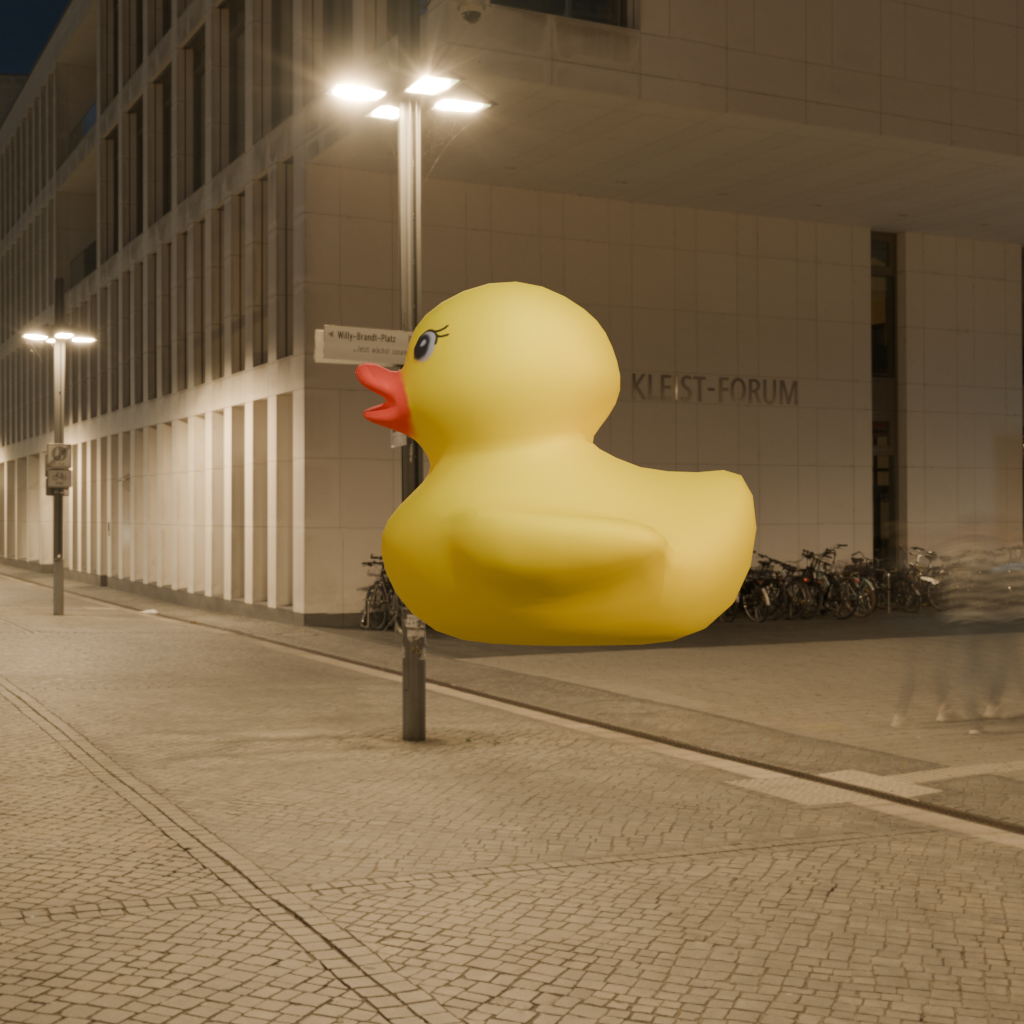
an image of a yellow rubber duck seen from <left> in a city square with illuminated trees at night.